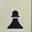
Piece: bP